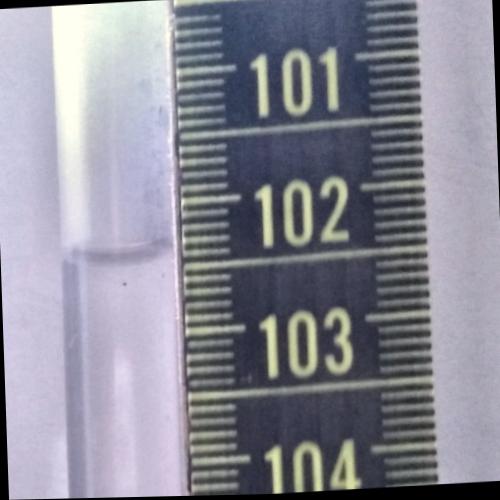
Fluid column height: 102.4 cm